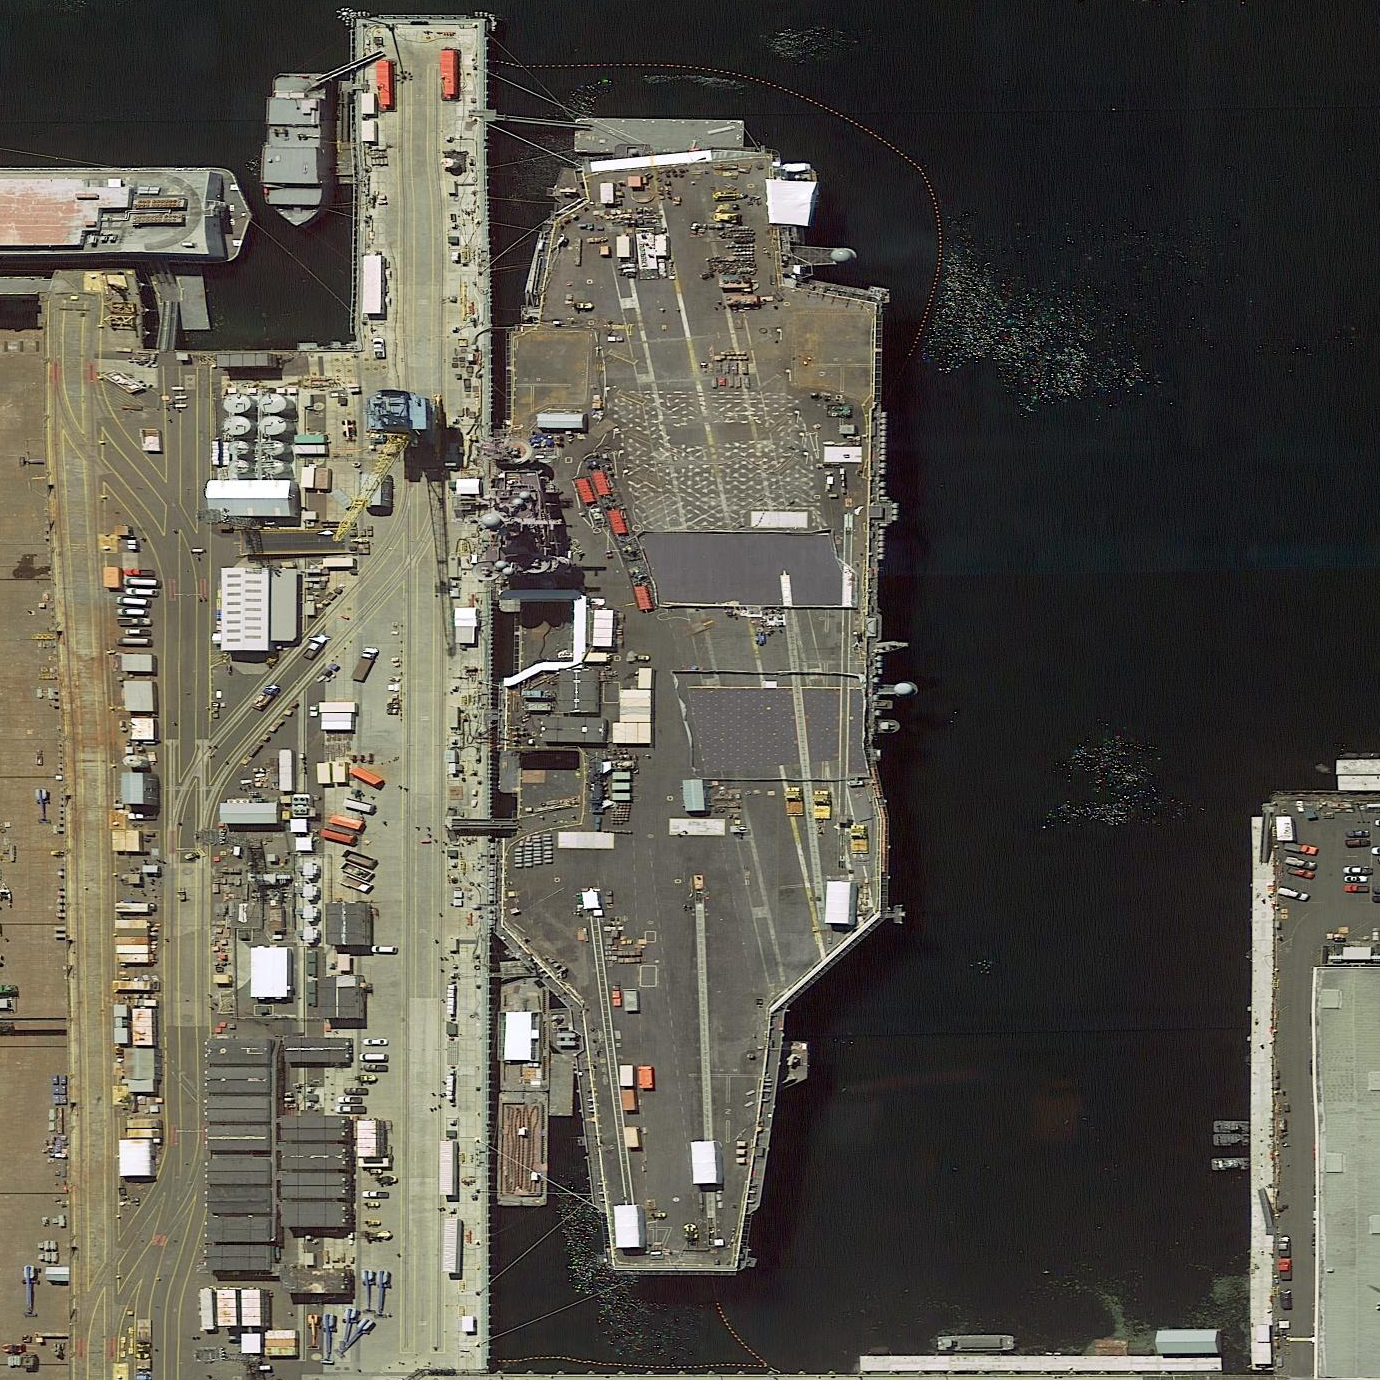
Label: aircraft_carrier